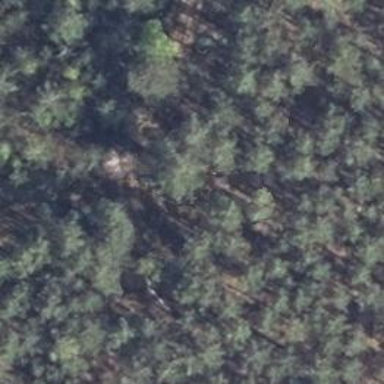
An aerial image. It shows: Hunting stand.